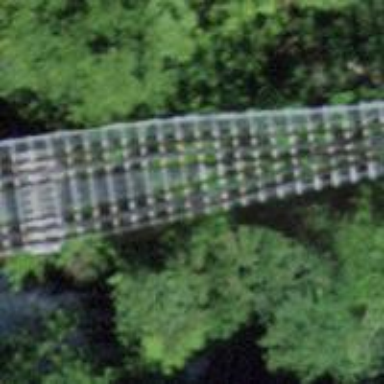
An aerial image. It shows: Bridge for funicular railway with one track.